Question: I use putty to access my Server Ubuntu.
In the console, when I start a tail -f, everything is fine.
But if I start this from a command (in a shortcut, I write putty.exe -m see_log.txt), the result is horrible :
and not easily readable.
How can I solve it?
Thanks
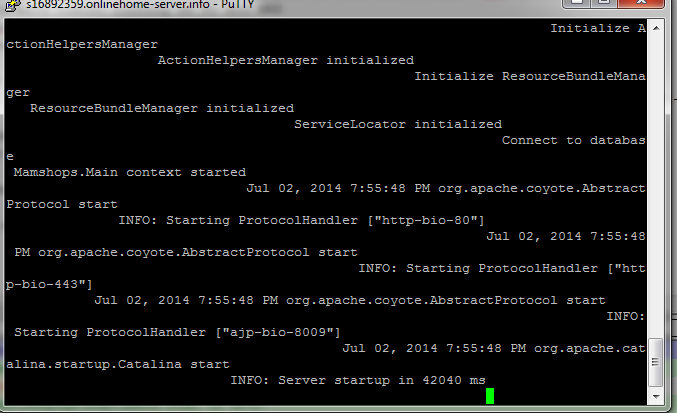
Answer: Enable this function and save as a default setting on your putty configuration:
<URL>